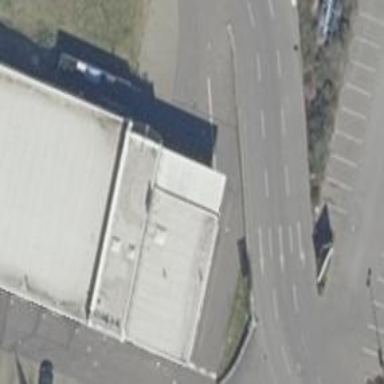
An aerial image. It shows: Vehicle inspection facility.